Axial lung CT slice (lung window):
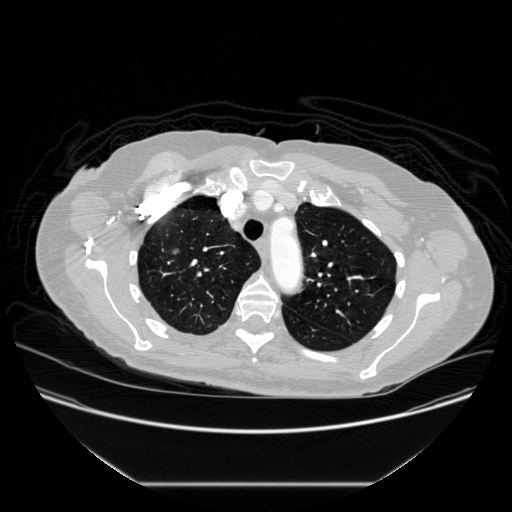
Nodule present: yes
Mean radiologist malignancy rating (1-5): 3